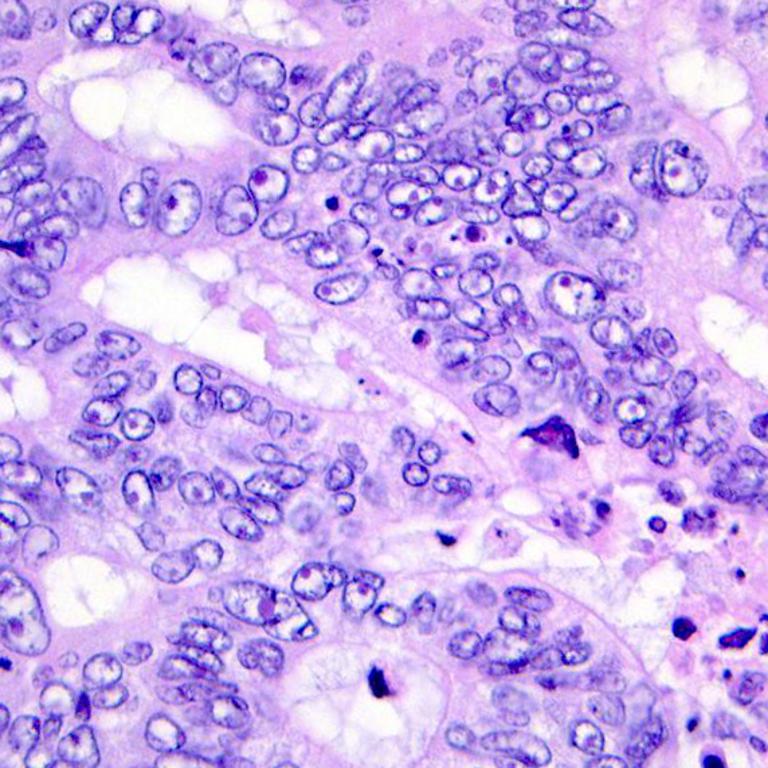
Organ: colon
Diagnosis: adenocarcinomas